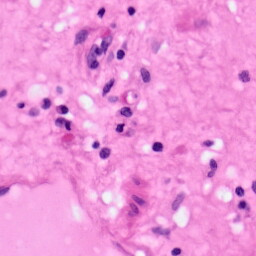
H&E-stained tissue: Pancreatic